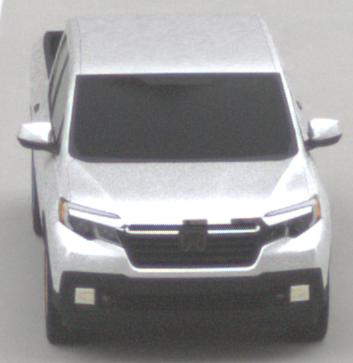
Make: Honda
Model: Ridgeline
Detailed model: Gen. 2
Model produced from: 2016
Model produced until: 2020
Doors: 4
Color: white
Road condition: dry road
Daytime: midday
Contrast: low contrast